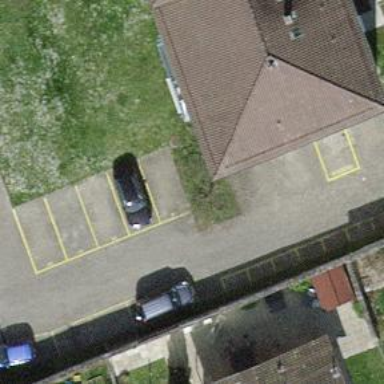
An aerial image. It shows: Street-side parking area.